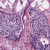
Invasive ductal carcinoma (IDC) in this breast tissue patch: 0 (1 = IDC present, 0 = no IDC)